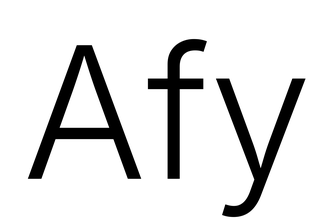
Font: Inter_Light